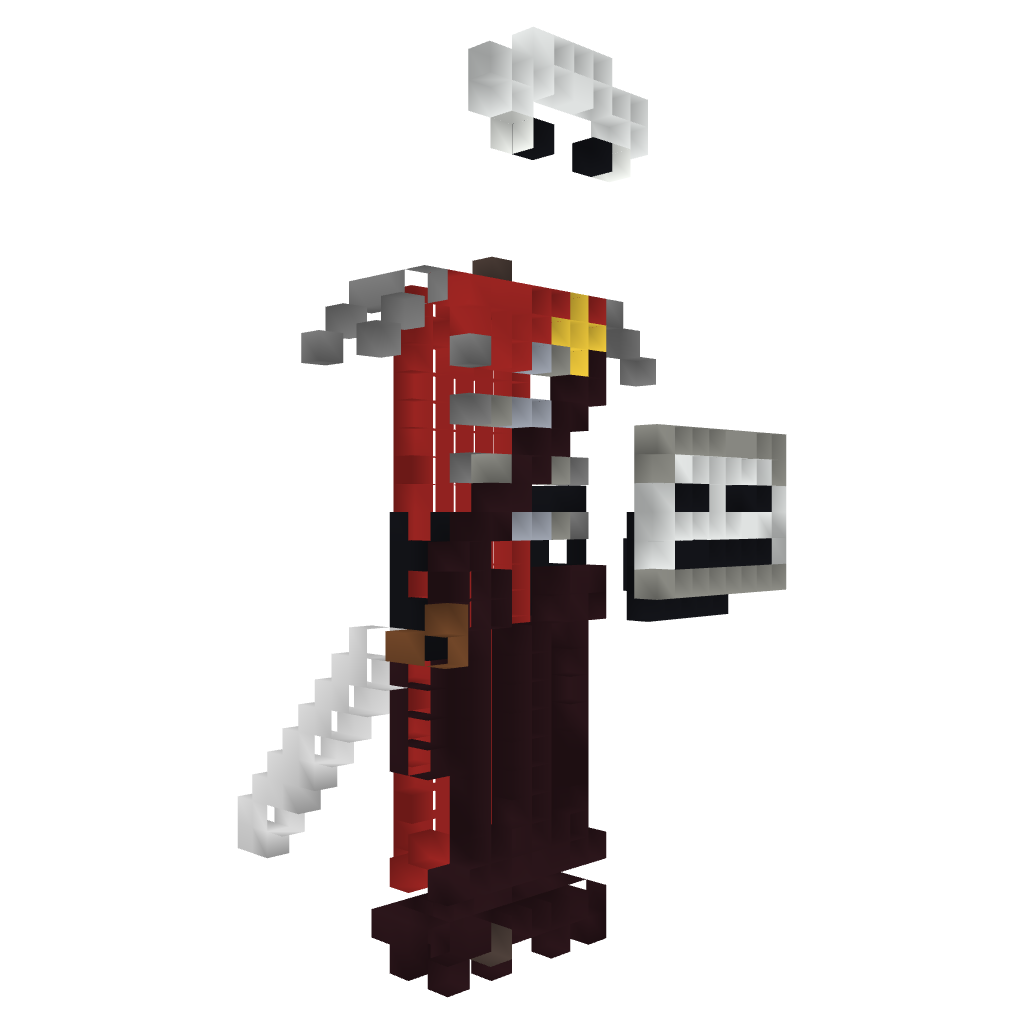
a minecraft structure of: Roman Statue